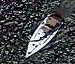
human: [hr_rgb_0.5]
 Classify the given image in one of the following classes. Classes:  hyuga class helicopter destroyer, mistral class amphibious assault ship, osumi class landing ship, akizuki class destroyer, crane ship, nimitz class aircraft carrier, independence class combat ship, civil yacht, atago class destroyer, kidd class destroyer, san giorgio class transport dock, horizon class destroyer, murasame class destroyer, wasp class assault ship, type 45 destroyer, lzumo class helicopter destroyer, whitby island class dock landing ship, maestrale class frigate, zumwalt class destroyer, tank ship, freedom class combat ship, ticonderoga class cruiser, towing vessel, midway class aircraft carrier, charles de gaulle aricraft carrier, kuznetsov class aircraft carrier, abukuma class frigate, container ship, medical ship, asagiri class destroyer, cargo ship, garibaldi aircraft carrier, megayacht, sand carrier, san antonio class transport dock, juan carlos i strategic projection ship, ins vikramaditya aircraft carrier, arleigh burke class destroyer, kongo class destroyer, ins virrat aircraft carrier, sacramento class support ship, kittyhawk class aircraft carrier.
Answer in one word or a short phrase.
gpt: Civil yacht